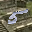
Label: 5